Interaction volume radius: 5 \u00c5
Interaction volume height: 30 \u00c5
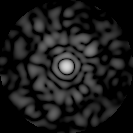
Disorder parameter: 0.8318